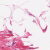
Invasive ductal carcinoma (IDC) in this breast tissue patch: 0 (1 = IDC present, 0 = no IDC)